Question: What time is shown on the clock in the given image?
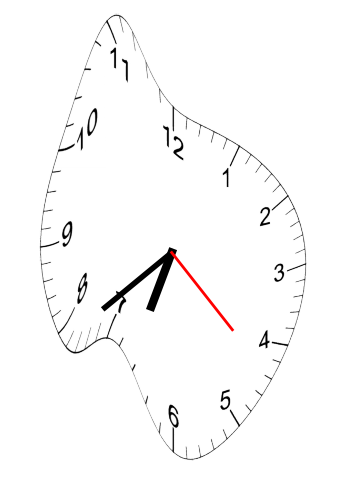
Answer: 06:38:22